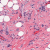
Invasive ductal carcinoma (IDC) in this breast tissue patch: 1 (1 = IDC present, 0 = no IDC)